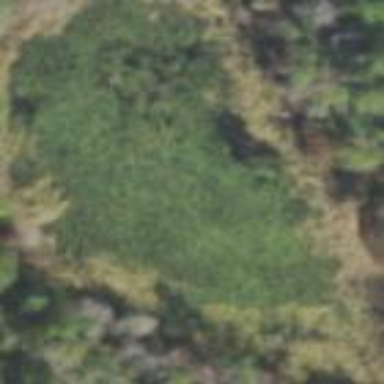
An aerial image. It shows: Wetland area characterized by wet meadow.